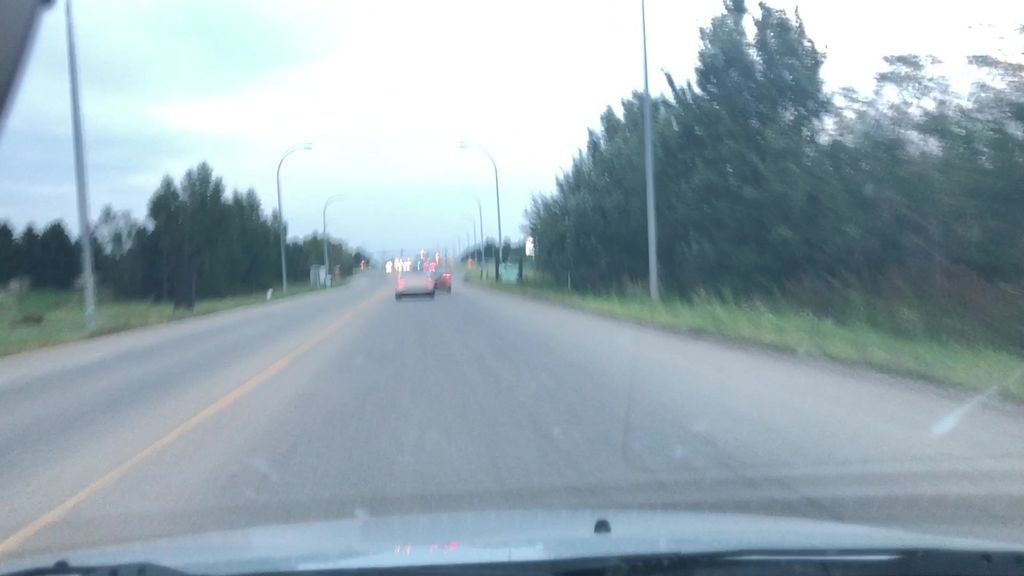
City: edmonton